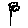
Label: flower